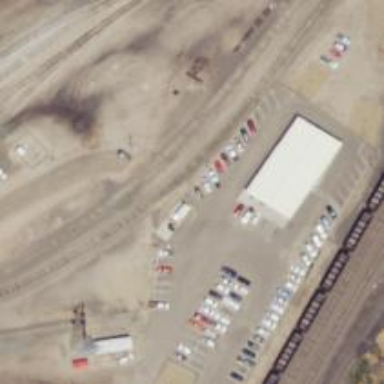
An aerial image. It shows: Railway siding for service.